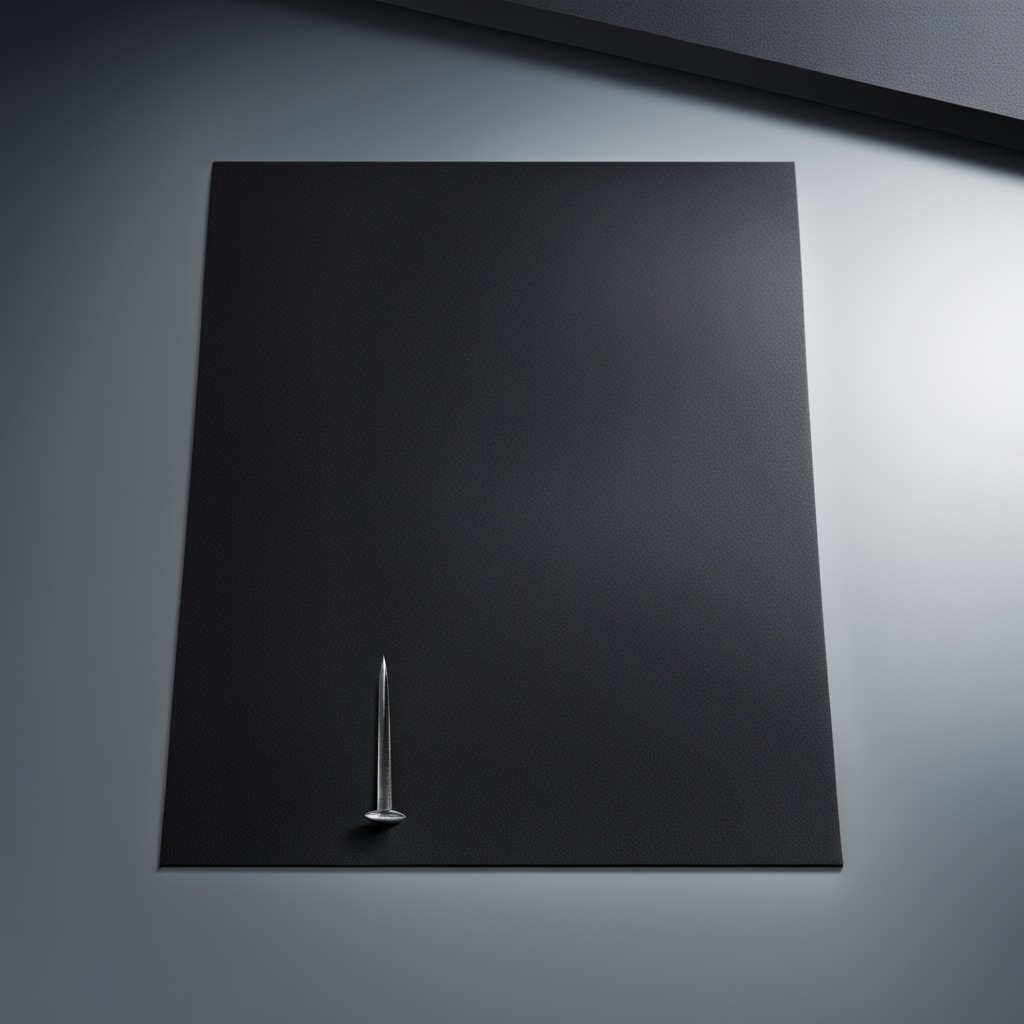
A clean granite tabletop covered with a black rubber mat inside a workshop under bright overhead lighting crisp shadows high clarity worn but beneath the mat an iron nail lying on the tabletop